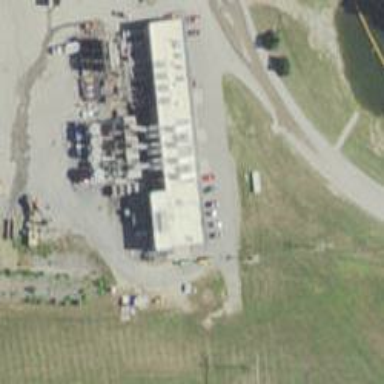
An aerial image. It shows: Gas turbine power generator.